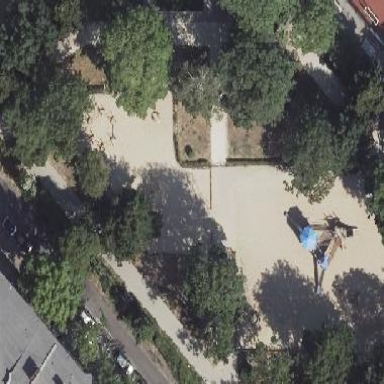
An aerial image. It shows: Playground featuring sandpit with playground theme.